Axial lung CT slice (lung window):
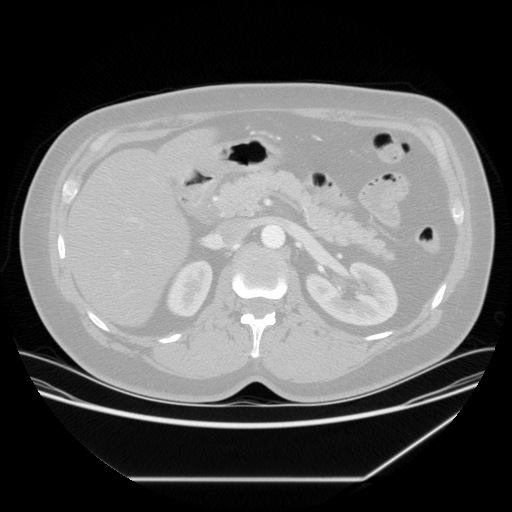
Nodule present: no